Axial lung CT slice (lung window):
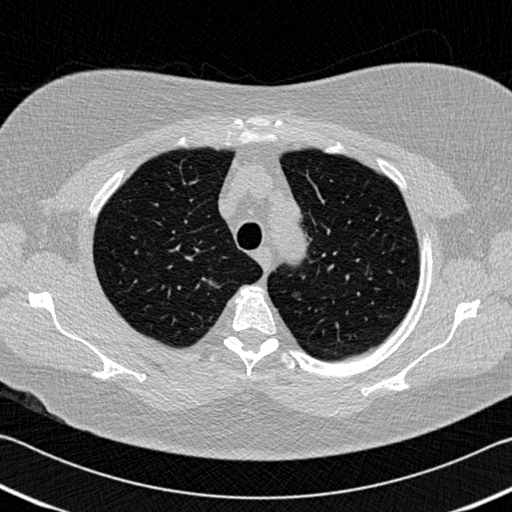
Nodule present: yes
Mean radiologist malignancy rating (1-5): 2.75